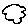
Label: cloud